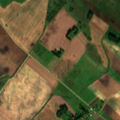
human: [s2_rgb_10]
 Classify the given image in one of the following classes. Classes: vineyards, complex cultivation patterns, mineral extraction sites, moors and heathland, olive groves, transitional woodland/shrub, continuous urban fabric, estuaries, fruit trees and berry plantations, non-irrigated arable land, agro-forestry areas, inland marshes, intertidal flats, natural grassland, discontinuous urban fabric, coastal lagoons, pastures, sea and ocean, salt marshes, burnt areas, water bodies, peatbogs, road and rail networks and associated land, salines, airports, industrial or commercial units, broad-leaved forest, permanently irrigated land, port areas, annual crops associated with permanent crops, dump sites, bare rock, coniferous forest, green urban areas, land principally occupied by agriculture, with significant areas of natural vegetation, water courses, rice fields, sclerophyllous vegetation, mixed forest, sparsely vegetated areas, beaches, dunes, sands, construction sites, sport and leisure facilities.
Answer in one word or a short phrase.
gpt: discontinuous urban fabric, non-irrigated arable land, pastures, complex cultivation patterns